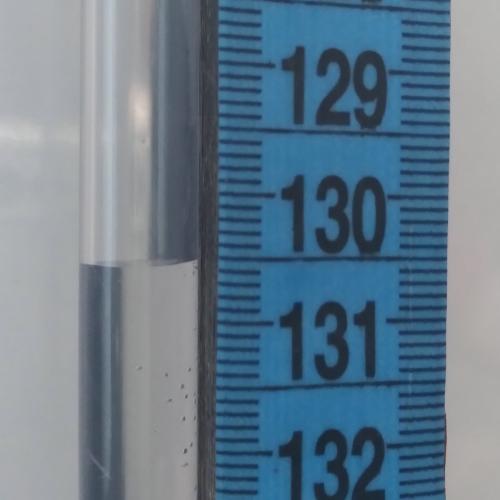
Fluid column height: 130.5 cm